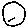
Label: circle